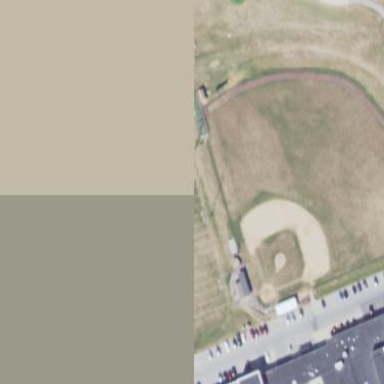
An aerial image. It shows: Baseball pitch for leisure land.